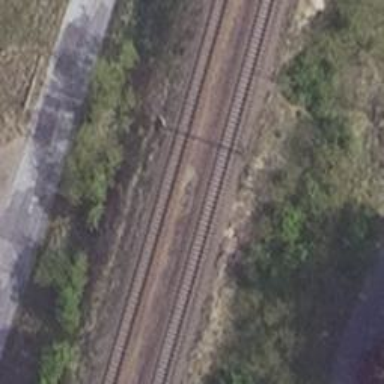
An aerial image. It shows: Railway with electrified contact lines.